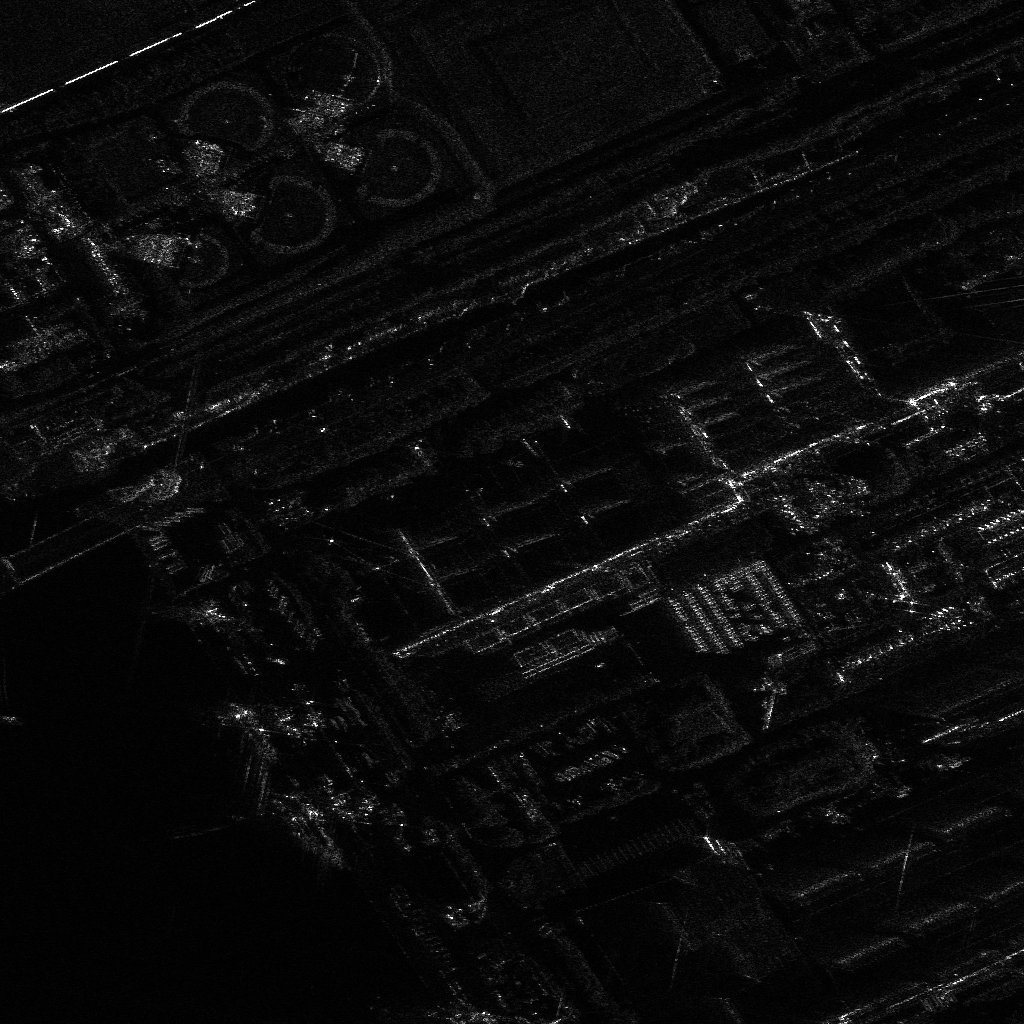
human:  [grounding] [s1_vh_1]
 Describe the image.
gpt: In the satellite image, there is  <ref>1 medium ore-oil </ref> <box>[[17, 75, 36, 78, 59]]</box> located at bottom left.